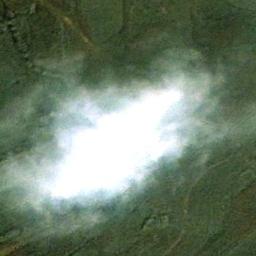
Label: cloud